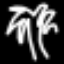
Label: palm tree